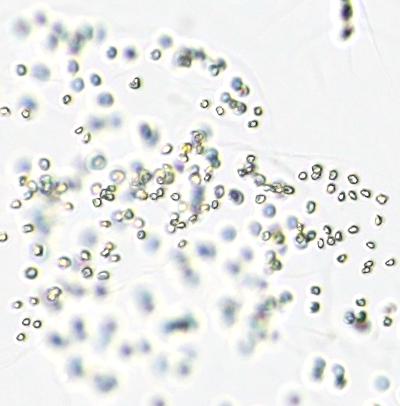
Label: Phaeocystis